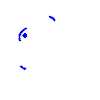
Particle: pion